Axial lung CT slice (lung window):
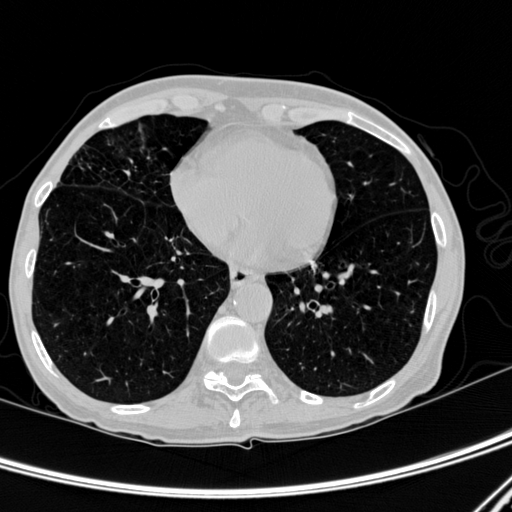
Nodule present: no